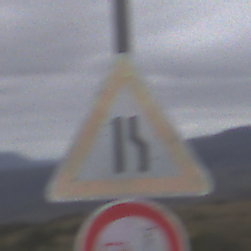
Verkehrszeichen: EinseitigVerengteFahrbahnRechts
Zusatzzeichen unten: VerbotUeberholenEinspurigeFahrzeuge
Umgebung: Outdoor, Nature
Tageszeit: Midday
Wetter: Overcast
Licht: Natural
Jahreszeit: NotSpecified
Kontrast: LowContrast